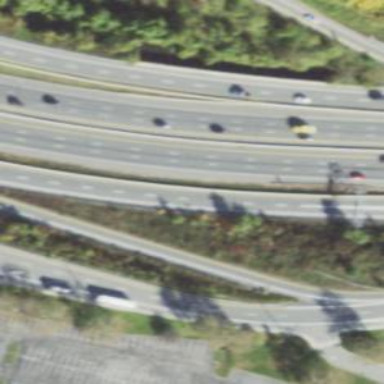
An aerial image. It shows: Motorway junction.